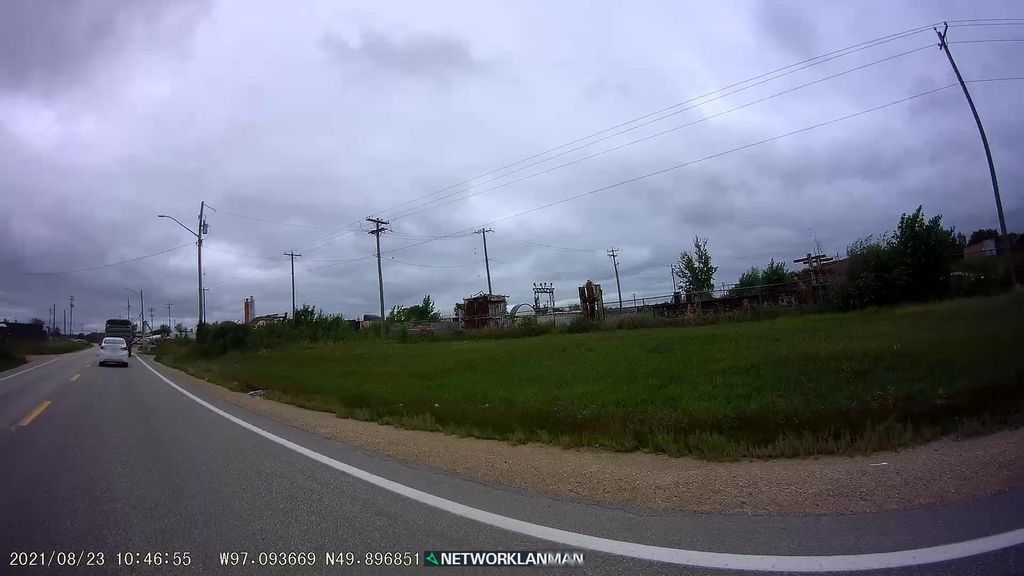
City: winnipeg